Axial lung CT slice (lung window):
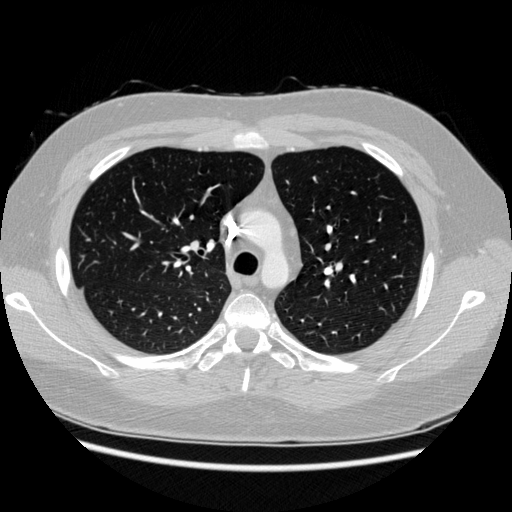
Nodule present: no